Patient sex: M
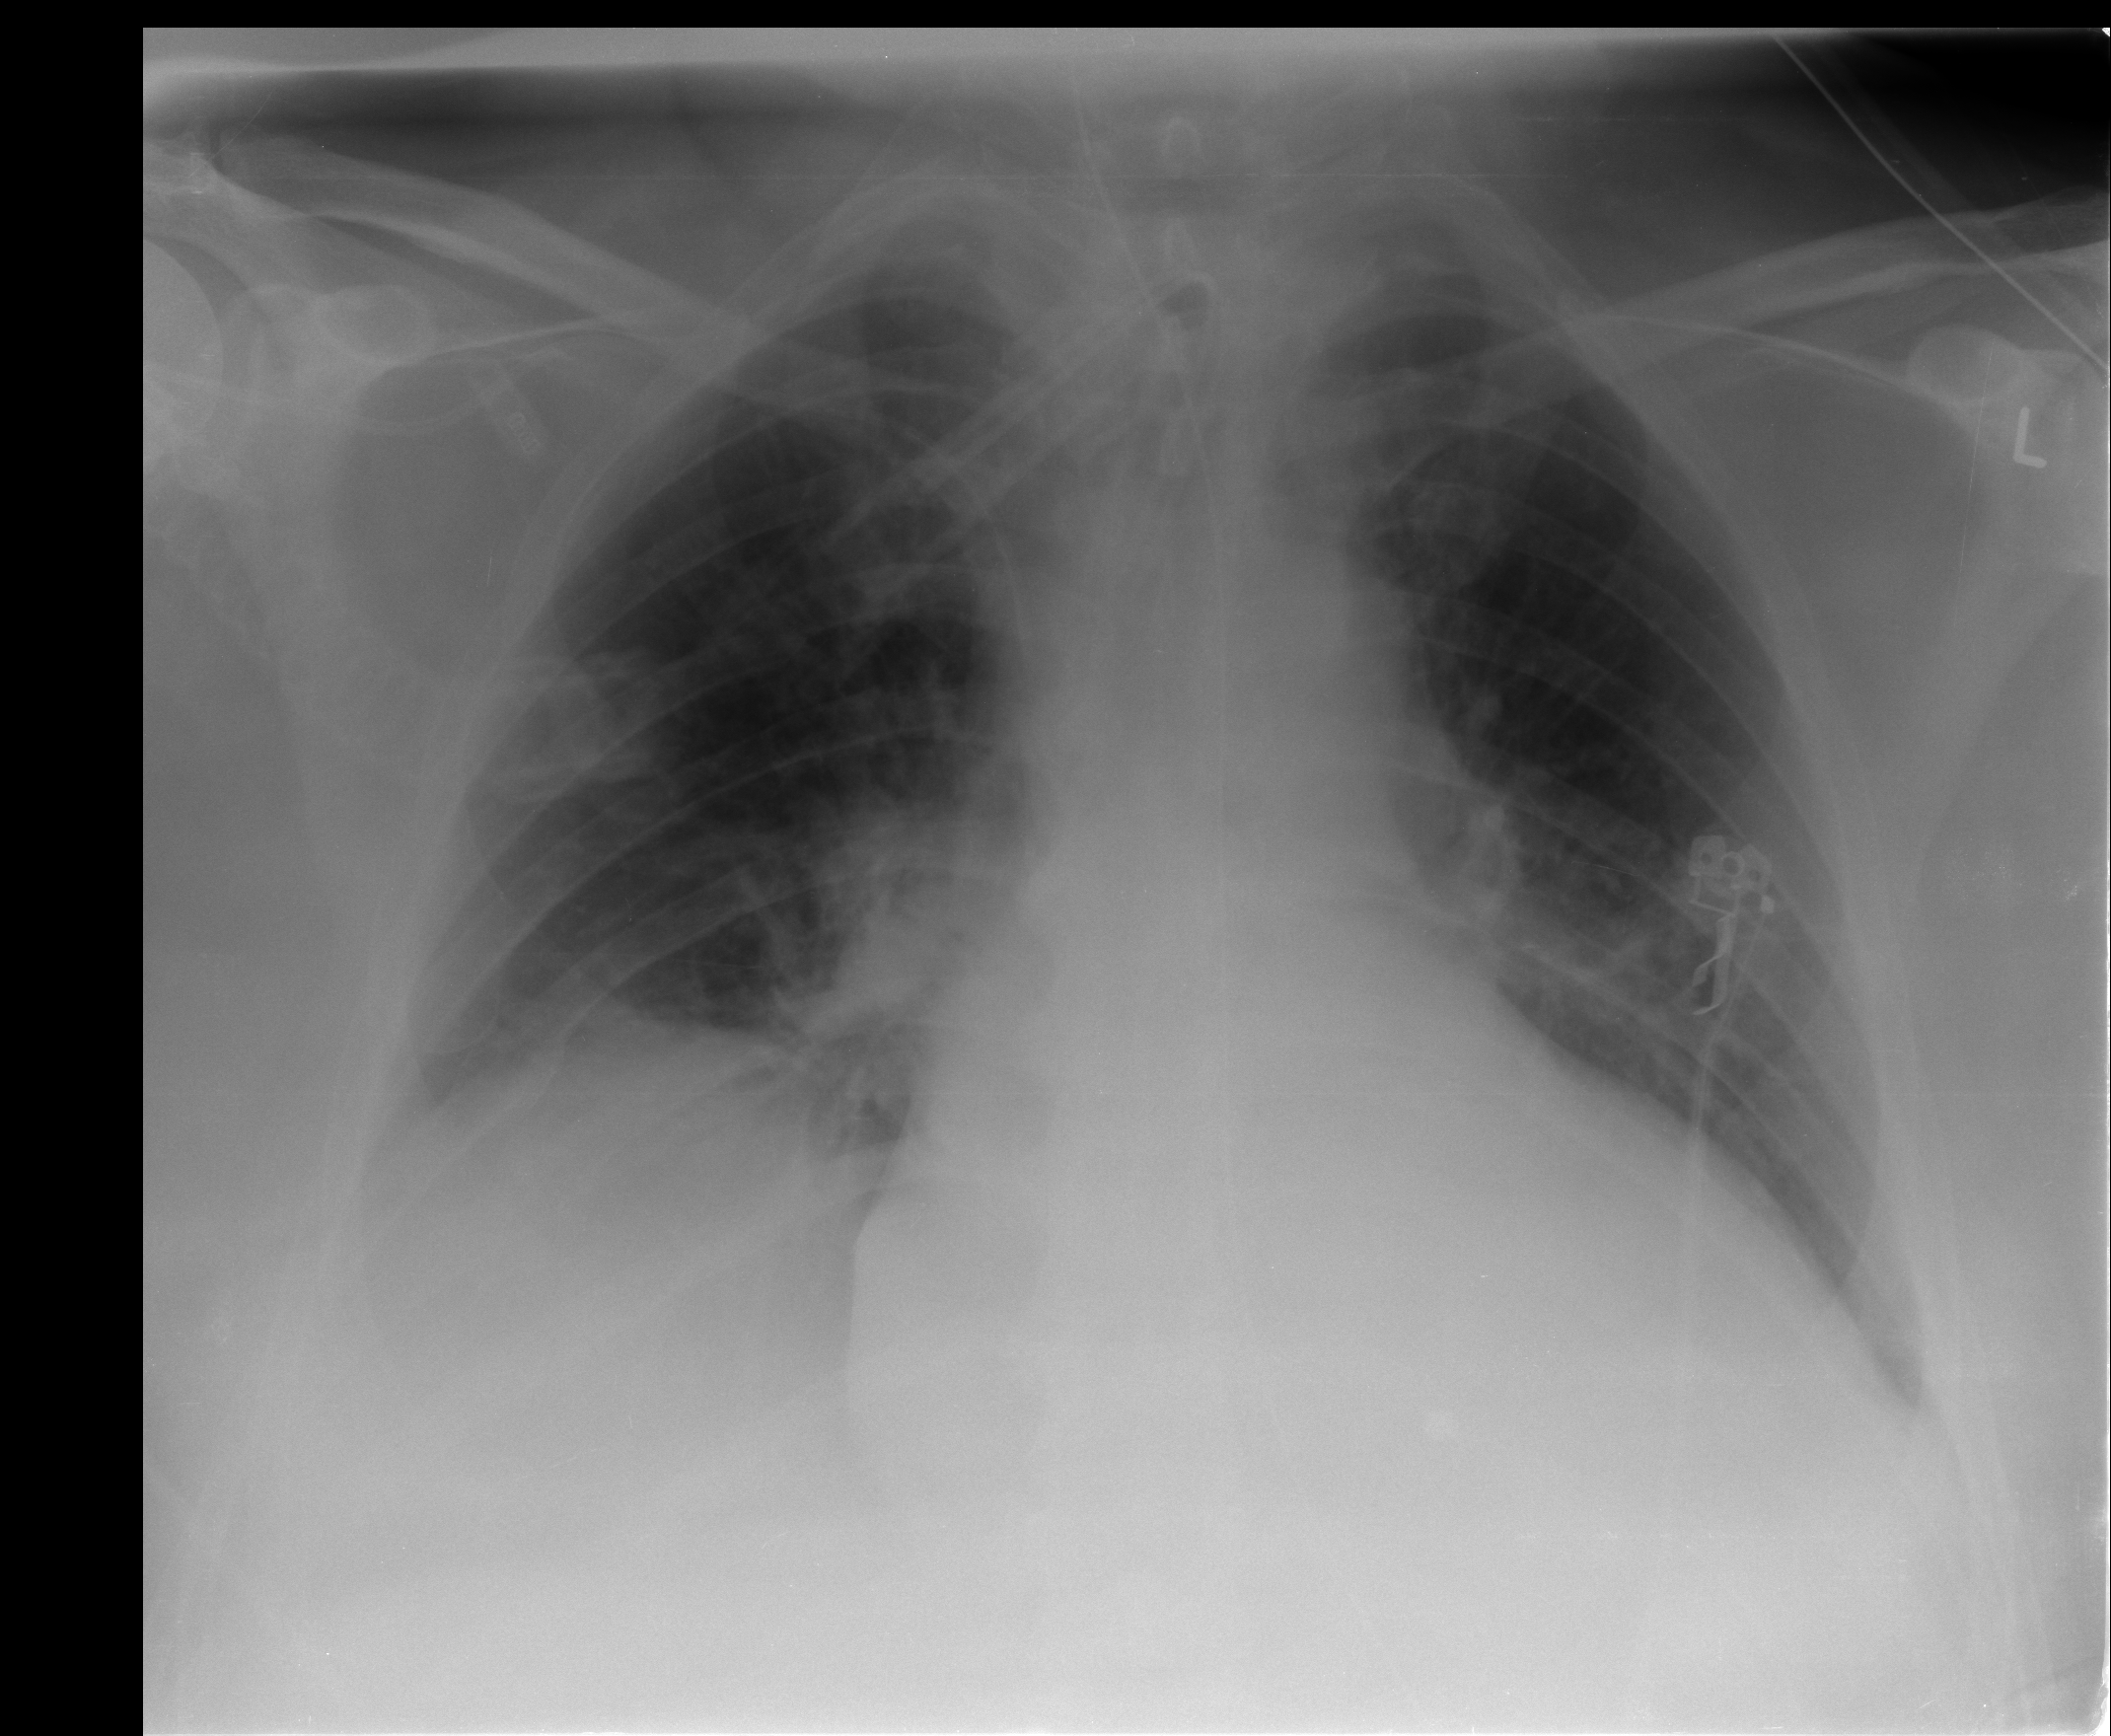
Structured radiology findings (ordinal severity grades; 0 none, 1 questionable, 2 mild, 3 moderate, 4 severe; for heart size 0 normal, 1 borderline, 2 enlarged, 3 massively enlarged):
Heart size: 2
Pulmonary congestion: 2
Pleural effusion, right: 1
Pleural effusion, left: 1
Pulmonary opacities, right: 0
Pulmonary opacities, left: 0
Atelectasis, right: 0
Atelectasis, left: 2